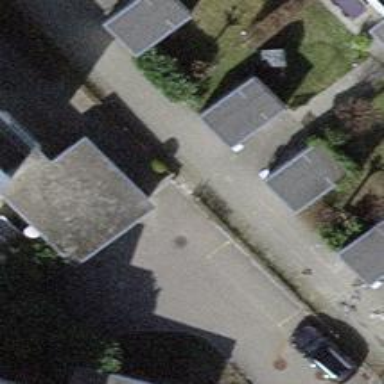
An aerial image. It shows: Footway surfaced with paving stones.